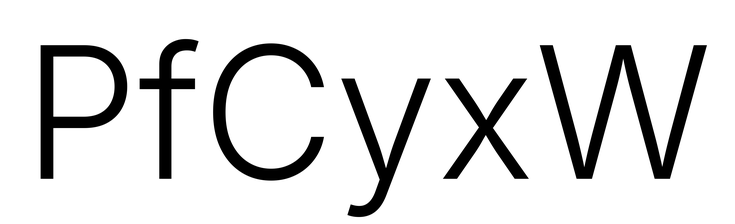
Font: Inter_Light